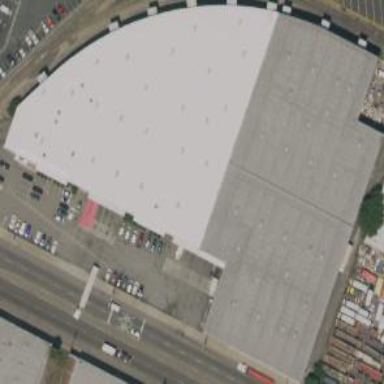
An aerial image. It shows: Warehouse.